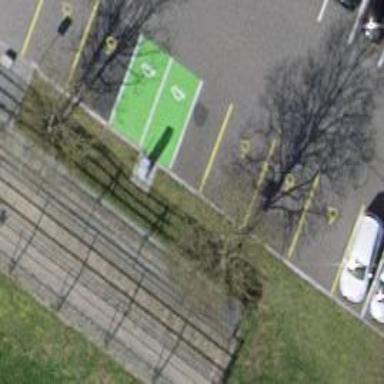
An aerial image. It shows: Charging station.